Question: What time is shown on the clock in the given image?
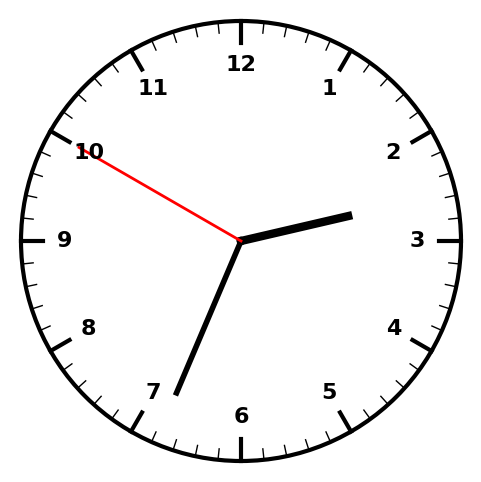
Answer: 02:33:50